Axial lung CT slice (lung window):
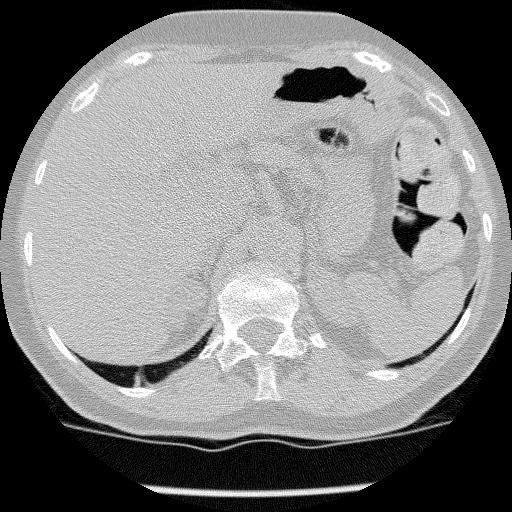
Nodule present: no